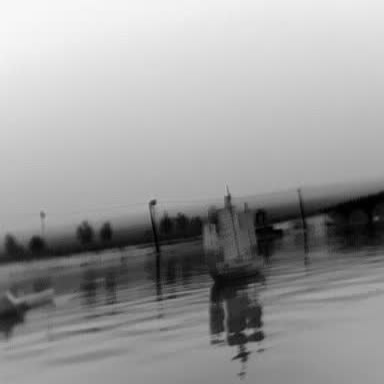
There is a sailboat in the infrared image.